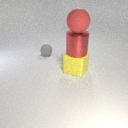
large red rubber sphere above large red metal cylinder